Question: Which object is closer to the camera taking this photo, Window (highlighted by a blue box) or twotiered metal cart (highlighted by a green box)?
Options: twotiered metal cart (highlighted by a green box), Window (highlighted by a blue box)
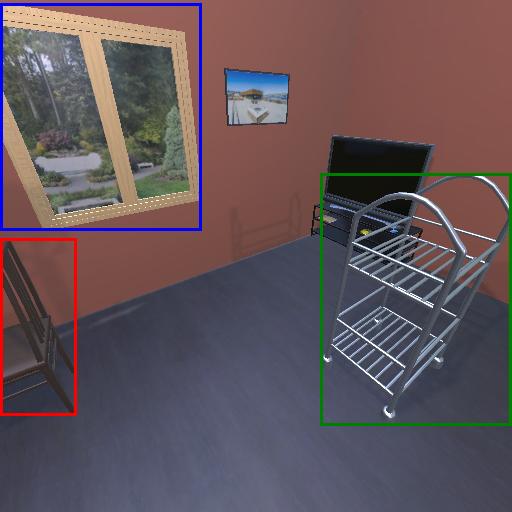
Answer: twotiered metal cart (highlighted by a green box)